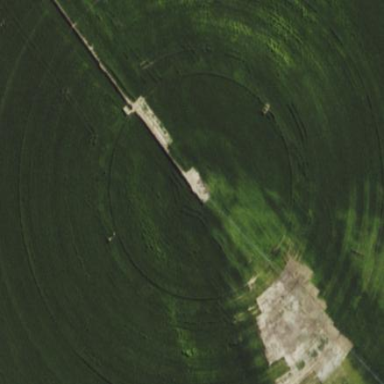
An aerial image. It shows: Farmland with pivot irrigation system.